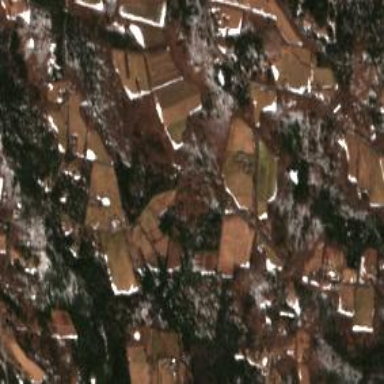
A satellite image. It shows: Farmland with agricultural activities.